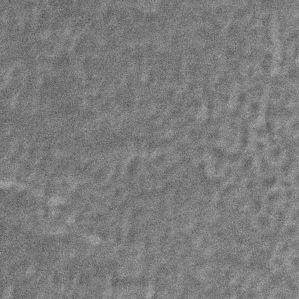
Label: frost